Question: I have a control containing a PathListBox from Blend SDK (see XAML below). The items inside are of identical width and various height. Currently, the midpoint of the items follow the arc's path (see the picture) i.e. , so their top follows the arc's path. How can I do that?

'''
<Grid x:Name="LayoutRoot">
<ec:PathListBox Margin="160,290,-30,-250">
<ec:PathListBox.LayoutPaths>
<ec:LayoutPath SourceElement="{Binding ElementName=arc}"
Padding="-25" FillBehavior="NoOverlap"
Distribution="Even" Span="0.5"/>
</ec:PathListBox.LayoutPaths>
<Rectangle Fill="#FFF4F4F5" Height="103" Width="100"/>
<Rectangle Fill="#FFF4F4F5" Height="120" Width="100"/>
<Rectangle Fill="#FFF4F4F5" Height="140" Width="100"/>
<Rectangle Fill="#FFF4F4F5" Height="265" Width="100"/>
<Rectangle Fill="#FFF4F4F5" Height="100" Width="100"/>
<Rectangle Fill="#FFF4F4F5" Height="265" Width="100"/>
</ec:PathListBox>
<ed:Arc x:Name="arc"
ArcThickness="10" ArcThicknessUnit="Pixel" Margin="160,290,-30,-250"
Stretch="None" Stroke="Transparent" StartAngle="-7"
RenderTransformOrigin="0.5,0.5" StrokeThickness="3"
Opacity="0.155" Fill="LightGray">
<ed:Arc.RenderTransform>
<TransformGroup>
<ScaleTransform ScaleY="1" ScaleX="-1"/>
<SkewTransform AngleY="-17" AngleX="-16"/>
<RotateTransform Angle="0"/>
<TranslateTransform/>
</TransformGroup>
</ed:Arc.RenderTransform>
</ed:Arc>
</Grid>
'''
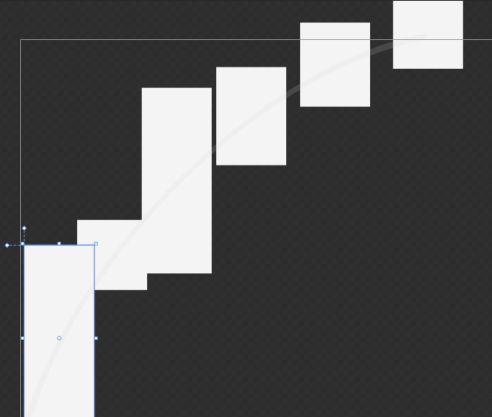
Answer: Just change margins of your rects:
'''
...
<Rectangle Fill="Green" Height="103" Width="100" Margin="0,130,0,0"/>
<Rectangle Fill="Green" Height="120" Width="100" Margin="0,120,0,0"/>
<Rectangle Fill="Green" Height="140" Width="100" Margin="0,140,0,0"/>
<Rectangle Fill="Green" Height="265" Width="100" Margin="0,265,0,0"/>
<Rectangle Fill="Green" Height="100" Width="100" Margin="0,100,0,0"/>
<Rectangle Fill="Green" Height="265" Width="100" Margin="0,265,0,0"/>
...
'''
I'm after trying it myself on Blend4 and it works.